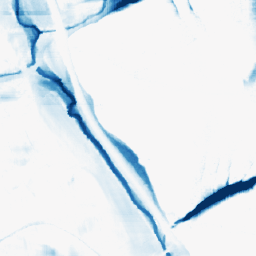
Category: morphological
Decomposition family: morphological_rect
Decomposition parameters: operation: closing
width: 50
height: 20
Upsampling method: nearest
Upsampling parameters: scale: 2
Upsampling scale: 2